Question: I've noticed that the OM Script gets commented when I add a bitmap in either the Icon/Diagram View.
I'm using OpenModelica 1.9.1+dev (r18667) (RML version)
Code for reference
'''
model Test
annotation(Diagram(coordinateSystem(extent = {{-100,-100},{100,100}}, preserveAspectRatio = true, initialScale = 0.1, grid = {2,2}), graphics = {Bitmap(origin = {0.12,-0.47}, extent = {{-99.77,99.65000000000001},{99.77,-99.65000000000001}}, fileName = "modelica://Test/C:/Users/MSK/Desktop/Capture.PNG")}));
end Test;
'''

This may be a bug. Hence I've reported it
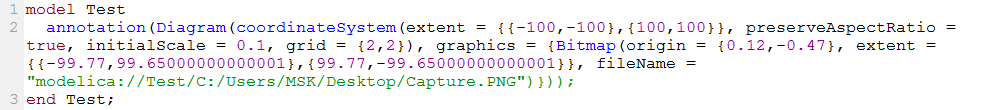
Answer: OpenModelica bug reports should be reported at: <URL>
And yes, it is a bug so it does not really belong on stackoverflow.